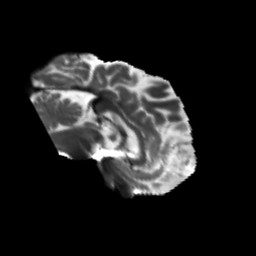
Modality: T2w
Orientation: sagittal
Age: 78
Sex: female
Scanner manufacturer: siemens
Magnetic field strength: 3 T
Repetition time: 5.47 s
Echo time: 0.0854 s